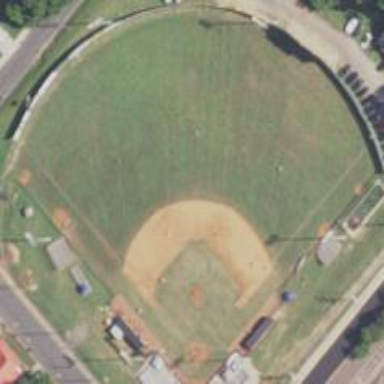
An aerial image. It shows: Baseball pitch for leisure and sports activities.